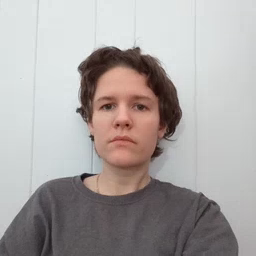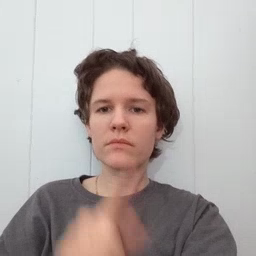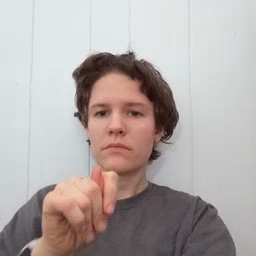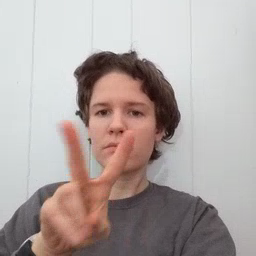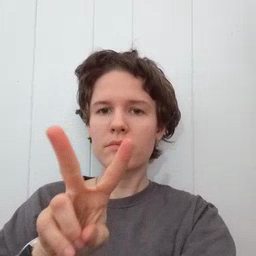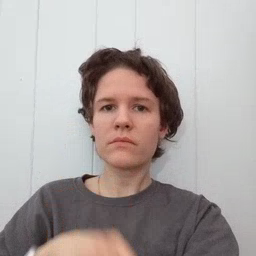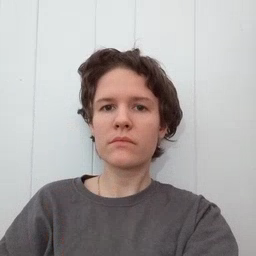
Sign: TV